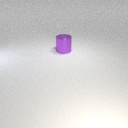
large purple metal cylinder